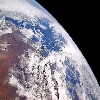
Label: cloud